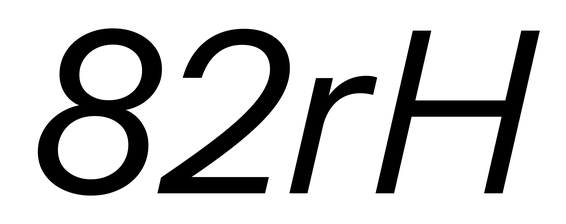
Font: InstrumentSans-Italic_Italic